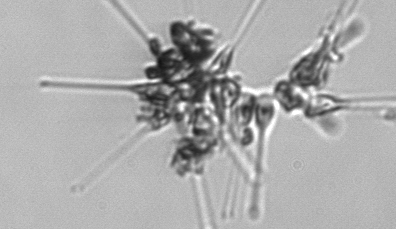
Label: Asterionellopsis_glacialis